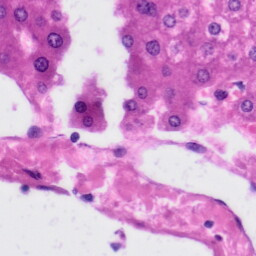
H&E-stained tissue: Liver